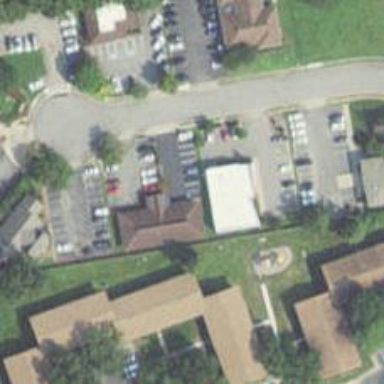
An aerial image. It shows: Parking space is available.